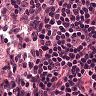
Metastatic tissue present: no